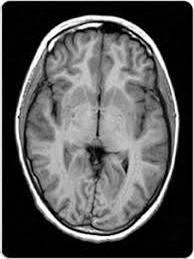
Label: notumor